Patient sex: F
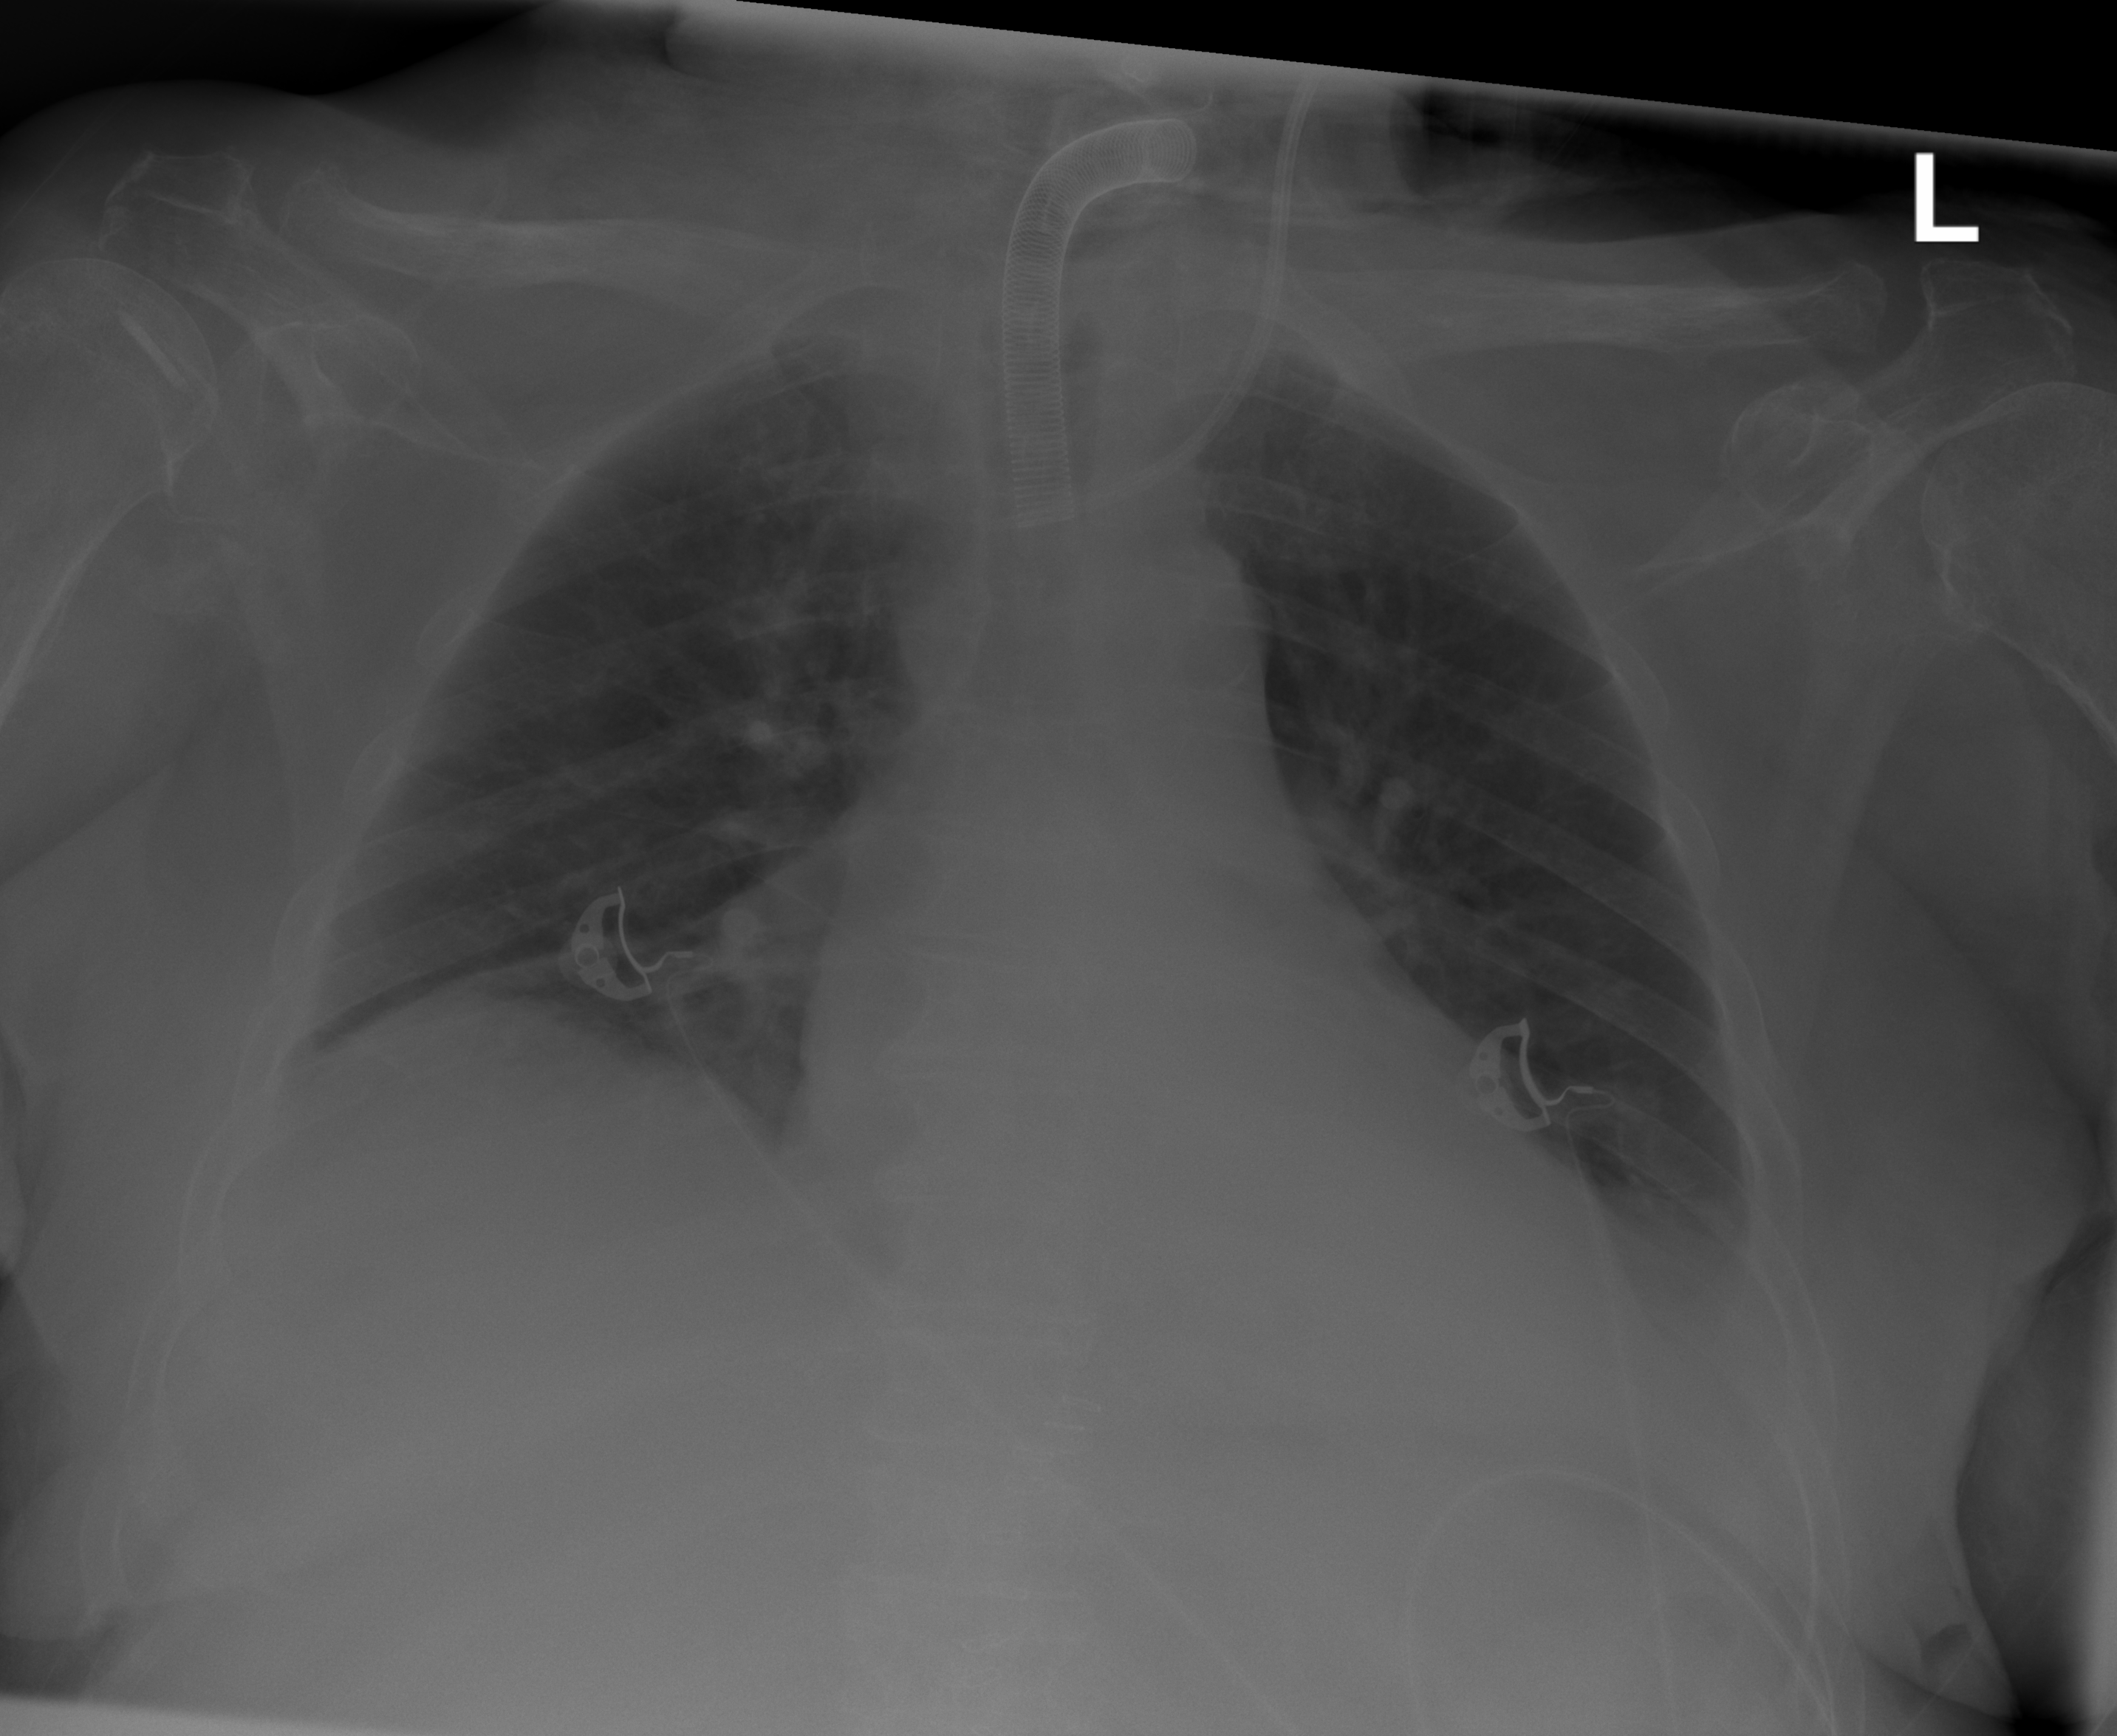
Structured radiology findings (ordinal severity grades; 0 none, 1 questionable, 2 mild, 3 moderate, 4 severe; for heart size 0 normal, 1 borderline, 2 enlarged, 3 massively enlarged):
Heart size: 2
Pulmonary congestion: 0
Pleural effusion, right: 2
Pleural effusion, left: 2
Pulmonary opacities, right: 0
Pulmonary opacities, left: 0
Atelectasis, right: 2
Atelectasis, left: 2